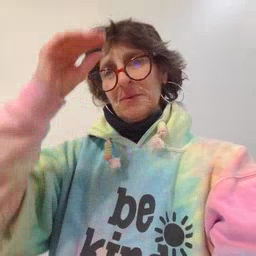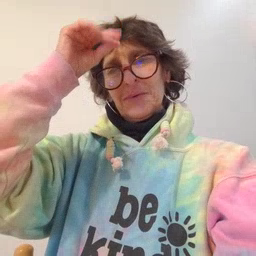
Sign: boy